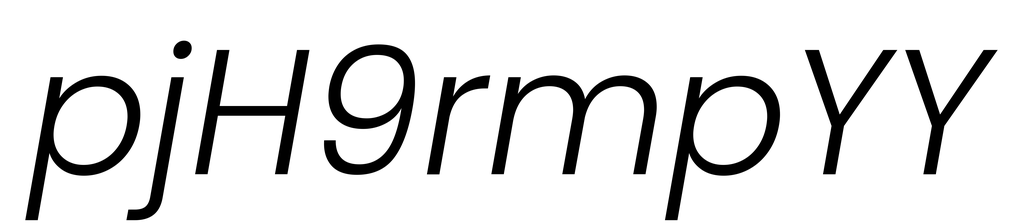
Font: Poppins-LightItalic